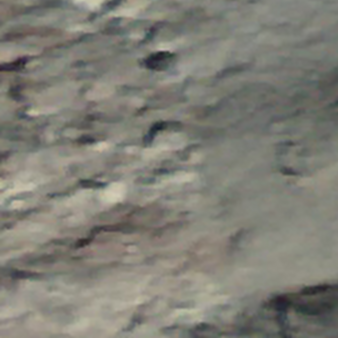
Label: other